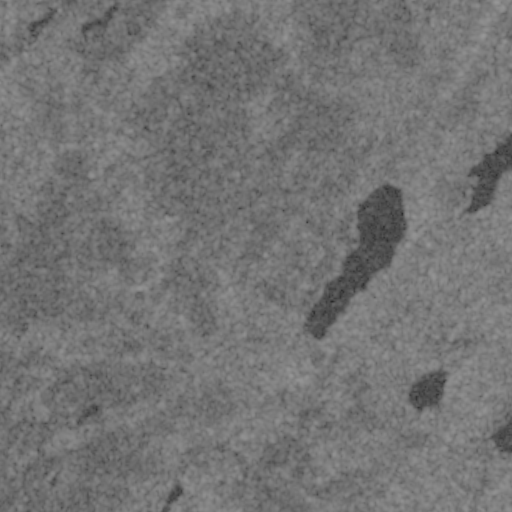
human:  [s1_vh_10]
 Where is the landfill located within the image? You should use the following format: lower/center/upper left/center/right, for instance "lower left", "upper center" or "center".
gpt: The landfill is located in the lower center of the image.
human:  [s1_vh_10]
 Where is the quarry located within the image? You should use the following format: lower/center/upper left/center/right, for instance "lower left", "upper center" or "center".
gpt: The quarry is located in the lower right of the image.
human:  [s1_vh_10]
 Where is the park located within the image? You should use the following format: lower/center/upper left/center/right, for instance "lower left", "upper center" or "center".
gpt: There is no park in the image.

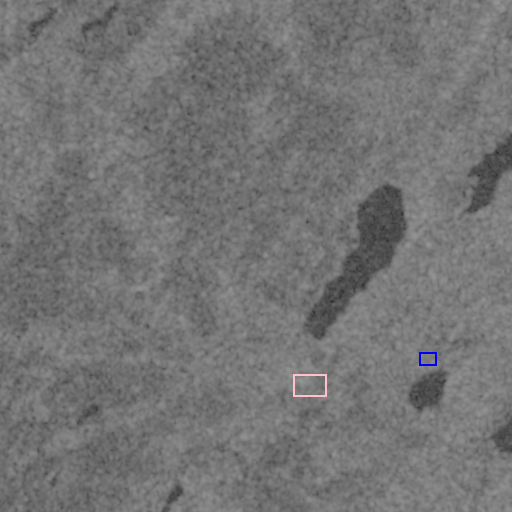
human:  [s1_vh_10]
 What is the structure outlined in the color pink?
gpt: The structure outlined in pink is a landfill.
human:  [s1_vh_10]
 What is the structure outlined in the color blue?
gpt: The structure outlined in blue is a quarry.
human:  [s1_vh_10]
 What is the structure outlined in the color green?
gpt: There is no green outline.